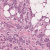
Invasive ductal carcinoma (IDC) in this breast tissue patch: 1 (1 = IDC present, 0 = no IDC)